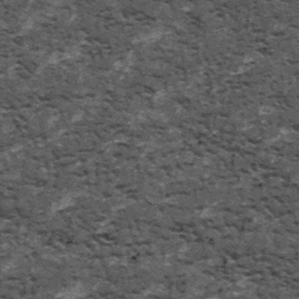
Label: frost